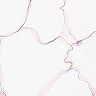
Metastatic tissue present: no